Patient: sex M, age 55
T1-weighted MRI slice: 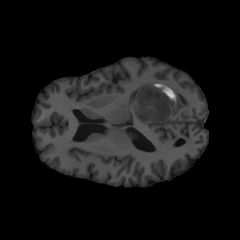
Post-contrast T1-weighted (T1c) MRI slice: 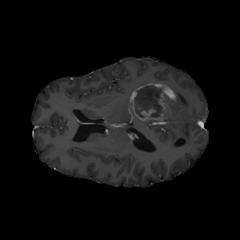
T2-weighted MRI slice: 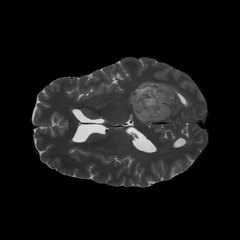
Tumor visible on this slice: yes
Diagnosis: Glioblastoma, IDH-wildtype
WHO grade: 4